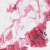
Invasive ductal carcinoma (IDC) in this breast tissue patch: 0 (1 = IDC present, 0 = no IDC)